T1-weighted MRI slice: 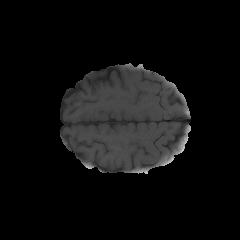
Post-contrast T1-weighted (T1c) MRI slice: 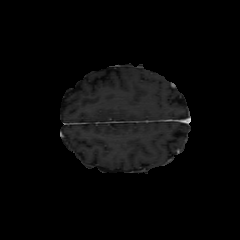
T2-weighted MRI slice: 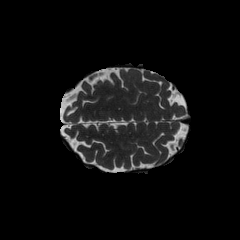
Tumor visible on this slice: no